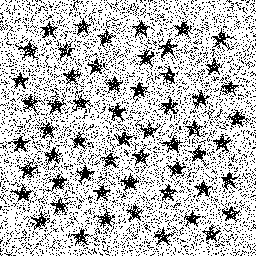
Squares: 0
Triangles: 0
Stars: 56
Total shapes: 56